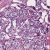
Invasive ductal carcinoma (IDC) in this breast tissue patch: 1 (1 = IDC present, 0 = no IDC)